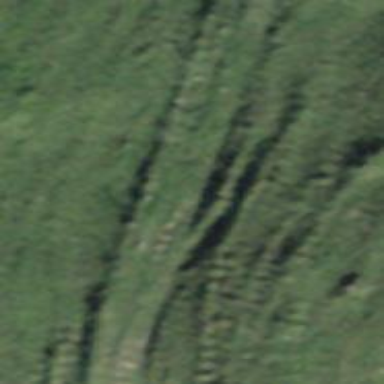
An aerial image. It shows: Grass track.